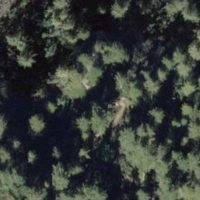
EUNIS habitat code: 44
Species observed at this site:
Erebia pharte